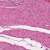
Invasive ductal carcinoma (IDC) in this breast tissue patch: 0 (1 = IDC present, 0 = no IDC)